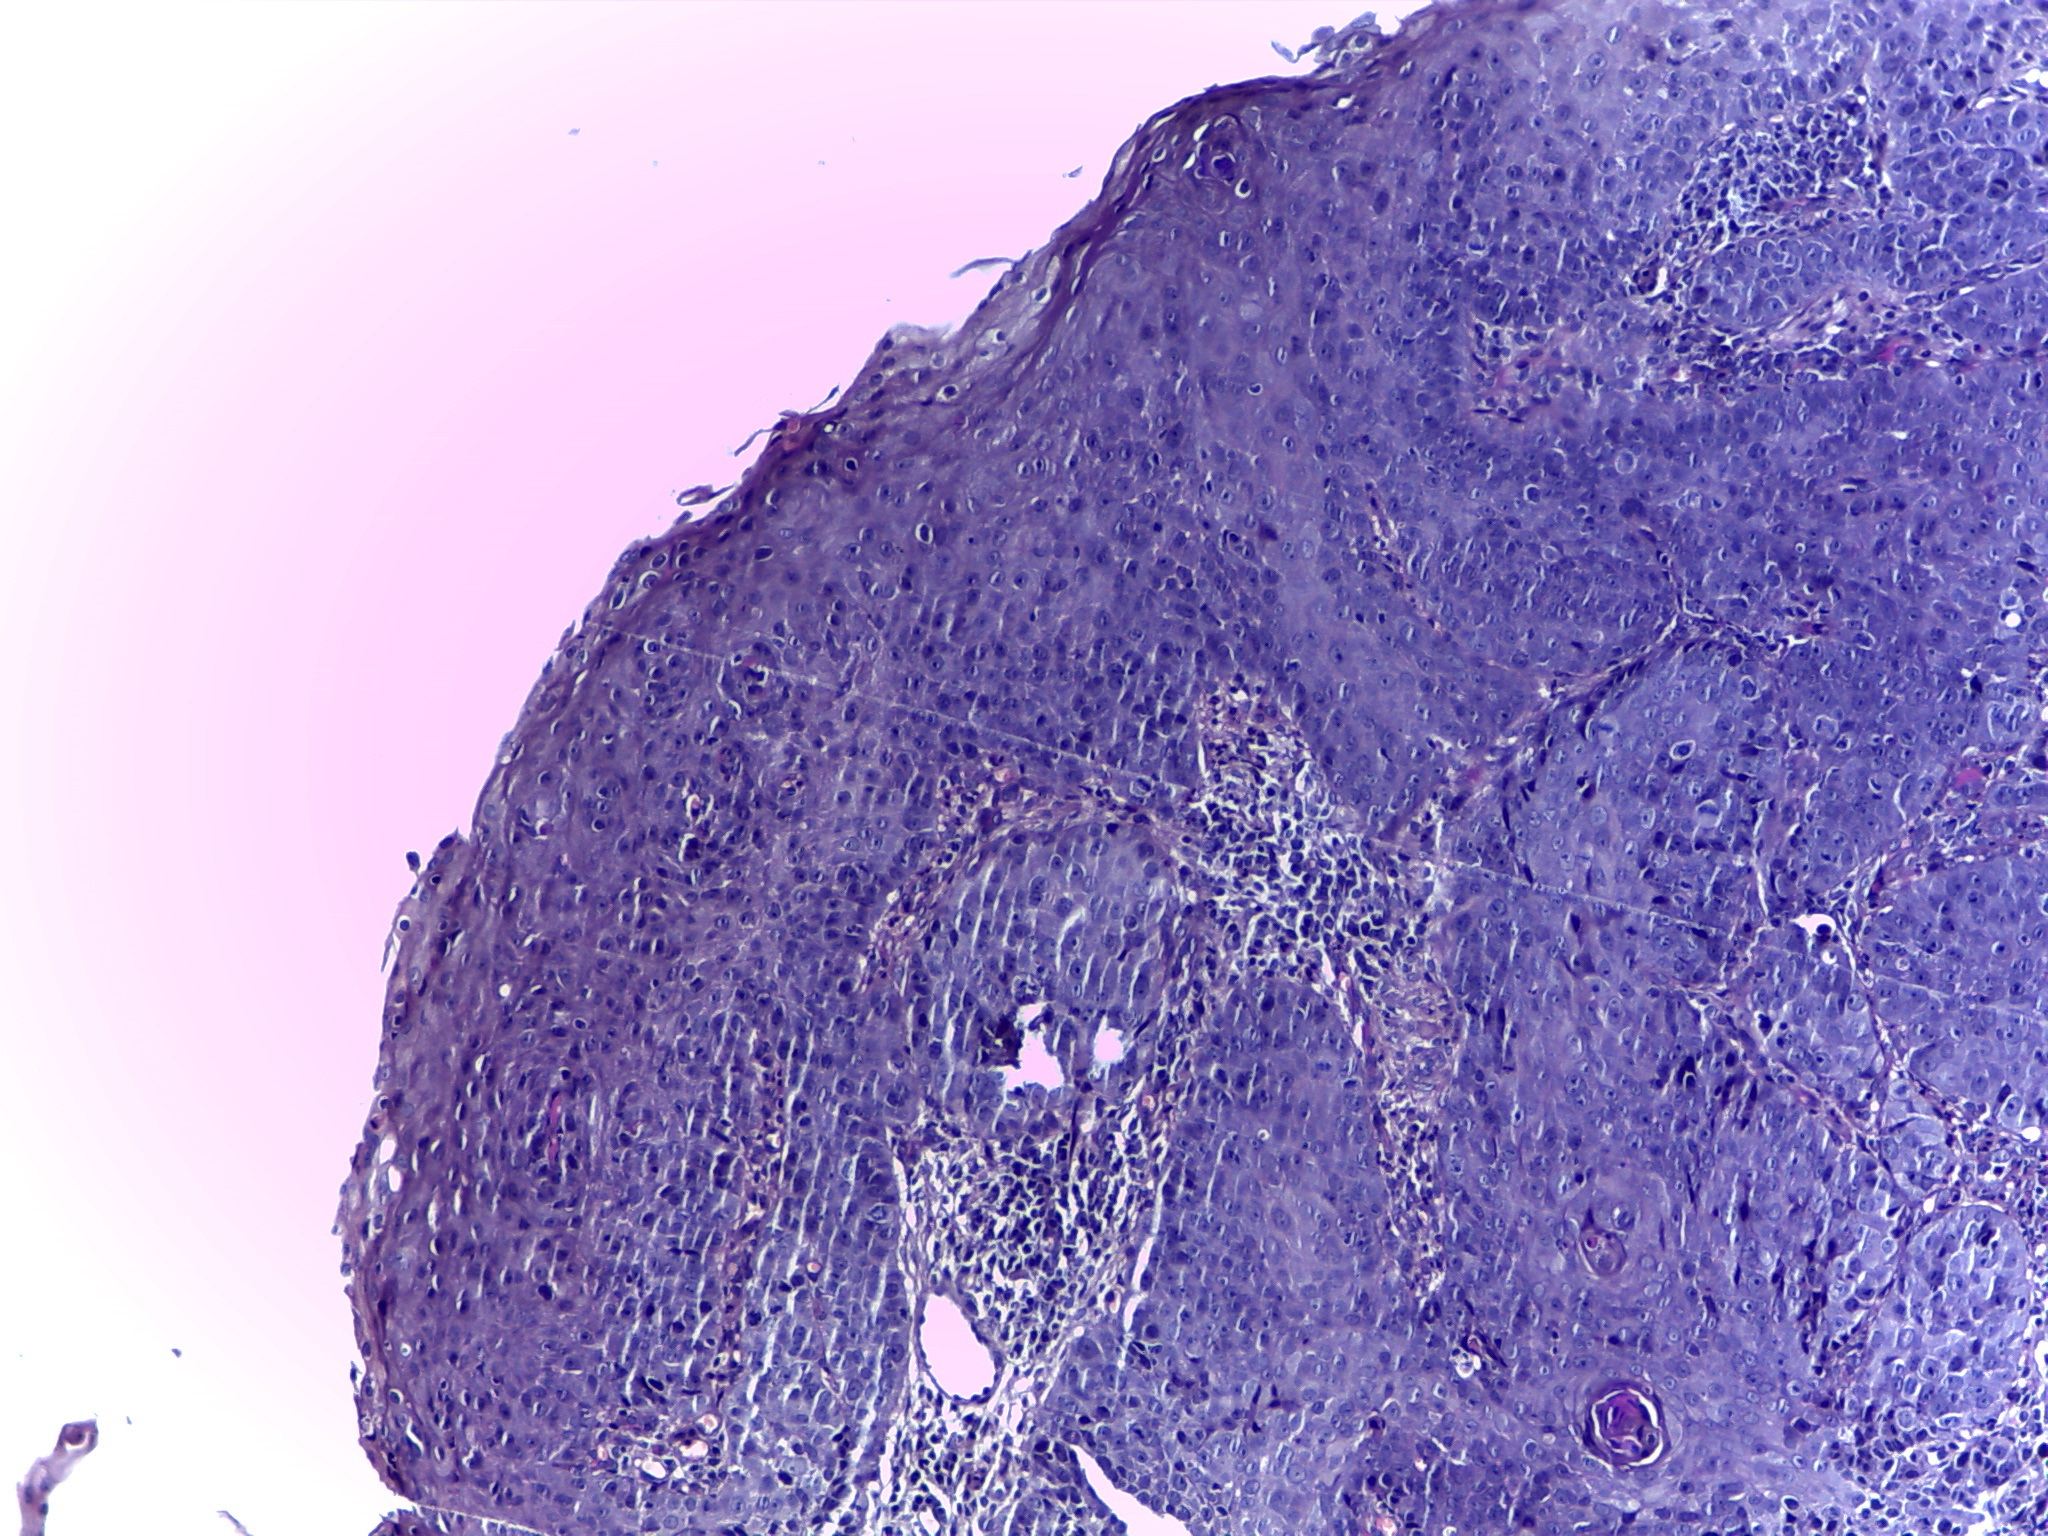
Diagnosis: OSCC